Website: crate-barrel
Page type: receipt
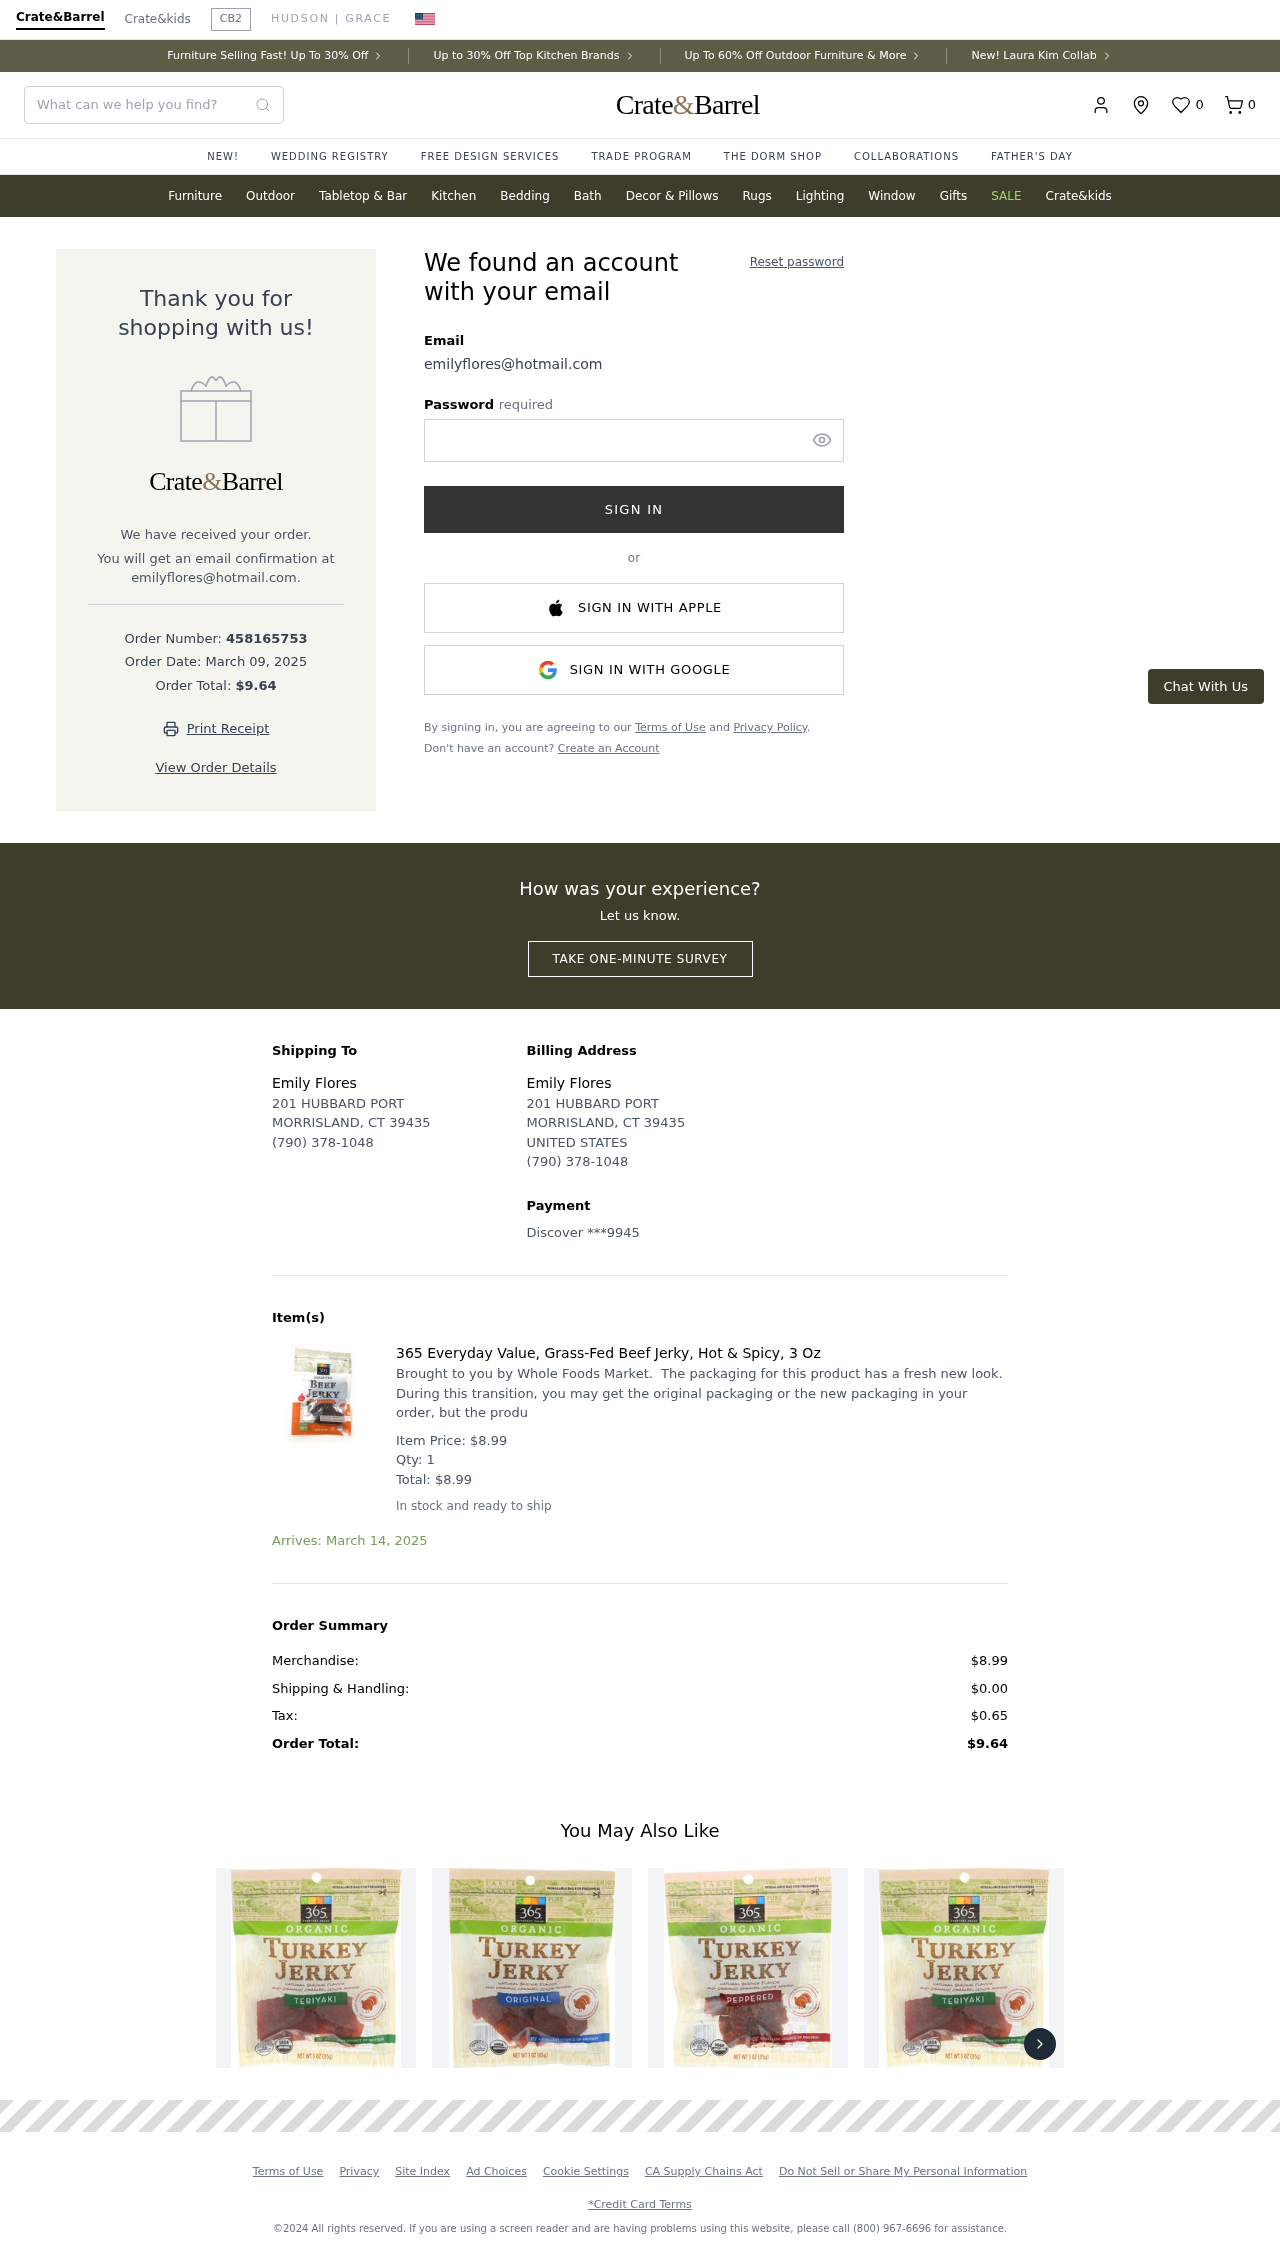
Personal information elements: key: PII_CARD_LAST4
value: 9945
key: PII_CARD_TYPE
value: Discover
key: PII_COUNTRY
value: UNITED STATES
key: PII_EMAIL
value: emilyflores@hotmail.com
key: PII_FULLNAME
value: Emily Flores
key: PII_STREET
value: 201 HUBBARD PORT
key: PII_EMAIL2
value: emilyflores@hotmail.com
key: PII_CITY_STATE_ZIP
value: MORRISLAND, CT 39435
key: PII_PHONE
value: (790) 378-1048
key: PII_FULLNAME2
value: Emily Flores
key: PII_STREET2
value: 201 HUBBARD PORT
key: PII_POSTCODE
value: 39435
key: PII_STATE_ABBR
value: CT
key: PII_POSTCODE_FULL
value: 39435
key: PII_POSTCODE_NUMERIC
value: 39435
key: PII_PHONE2
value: (790) 378-1048
Product elements: key: PRODUCT1_DESC
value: Brought to you by Whole Foods Market.  The packaging for this product has a fresh new look. During this transition, you may get the original packaging or the new packaging in your order, but the produ
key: PRODUCT1_NAME
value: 365 Everyday Value, Grass-Fed Beef Jerky, Hot & Spicy, 3 Oz
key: PRODUCT1_PRICE
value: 8.99
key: PRODUCT1_QUANTITY
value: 1
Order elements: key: ORDER_NUM_ITEMS
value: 0
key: ORDER_ID
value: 458165753
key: ORDER_DATE
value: March 09, 2025
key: ORDER_TOTAL
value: $9.64
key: ORDER_ITEM_TOTAL
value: $8.99
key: ORDER_DELIVERY_DATE
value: Arrives: March 14, 2025
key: ORDER_SUBTOTAL
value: $8.99
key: ORDER_SHIPPING_COST
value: $0.00
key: ORDER_TAX
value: $0.65
Search elements: key: HEADER_SEARCH
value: What can we help you find?
Other elements: key: FAVORITES_COUNT
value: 0